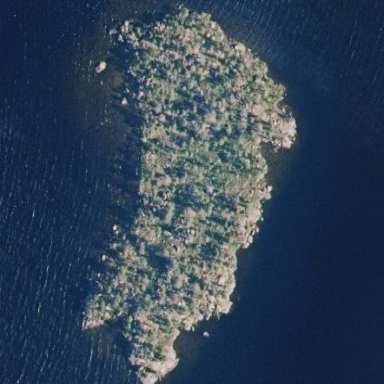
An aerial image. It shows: Islet.